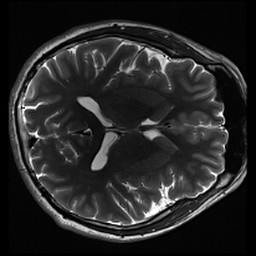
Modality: inplaneT2
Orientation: axial